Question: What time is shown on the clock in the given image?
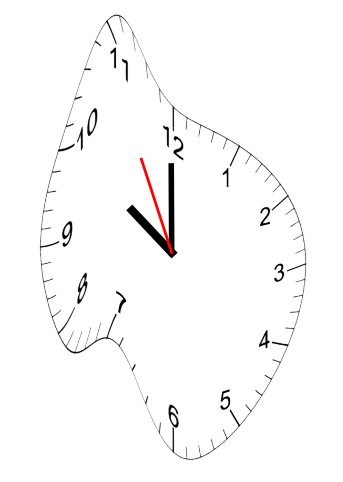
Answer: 09:59:55